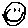
Label: smiley face